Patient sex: F
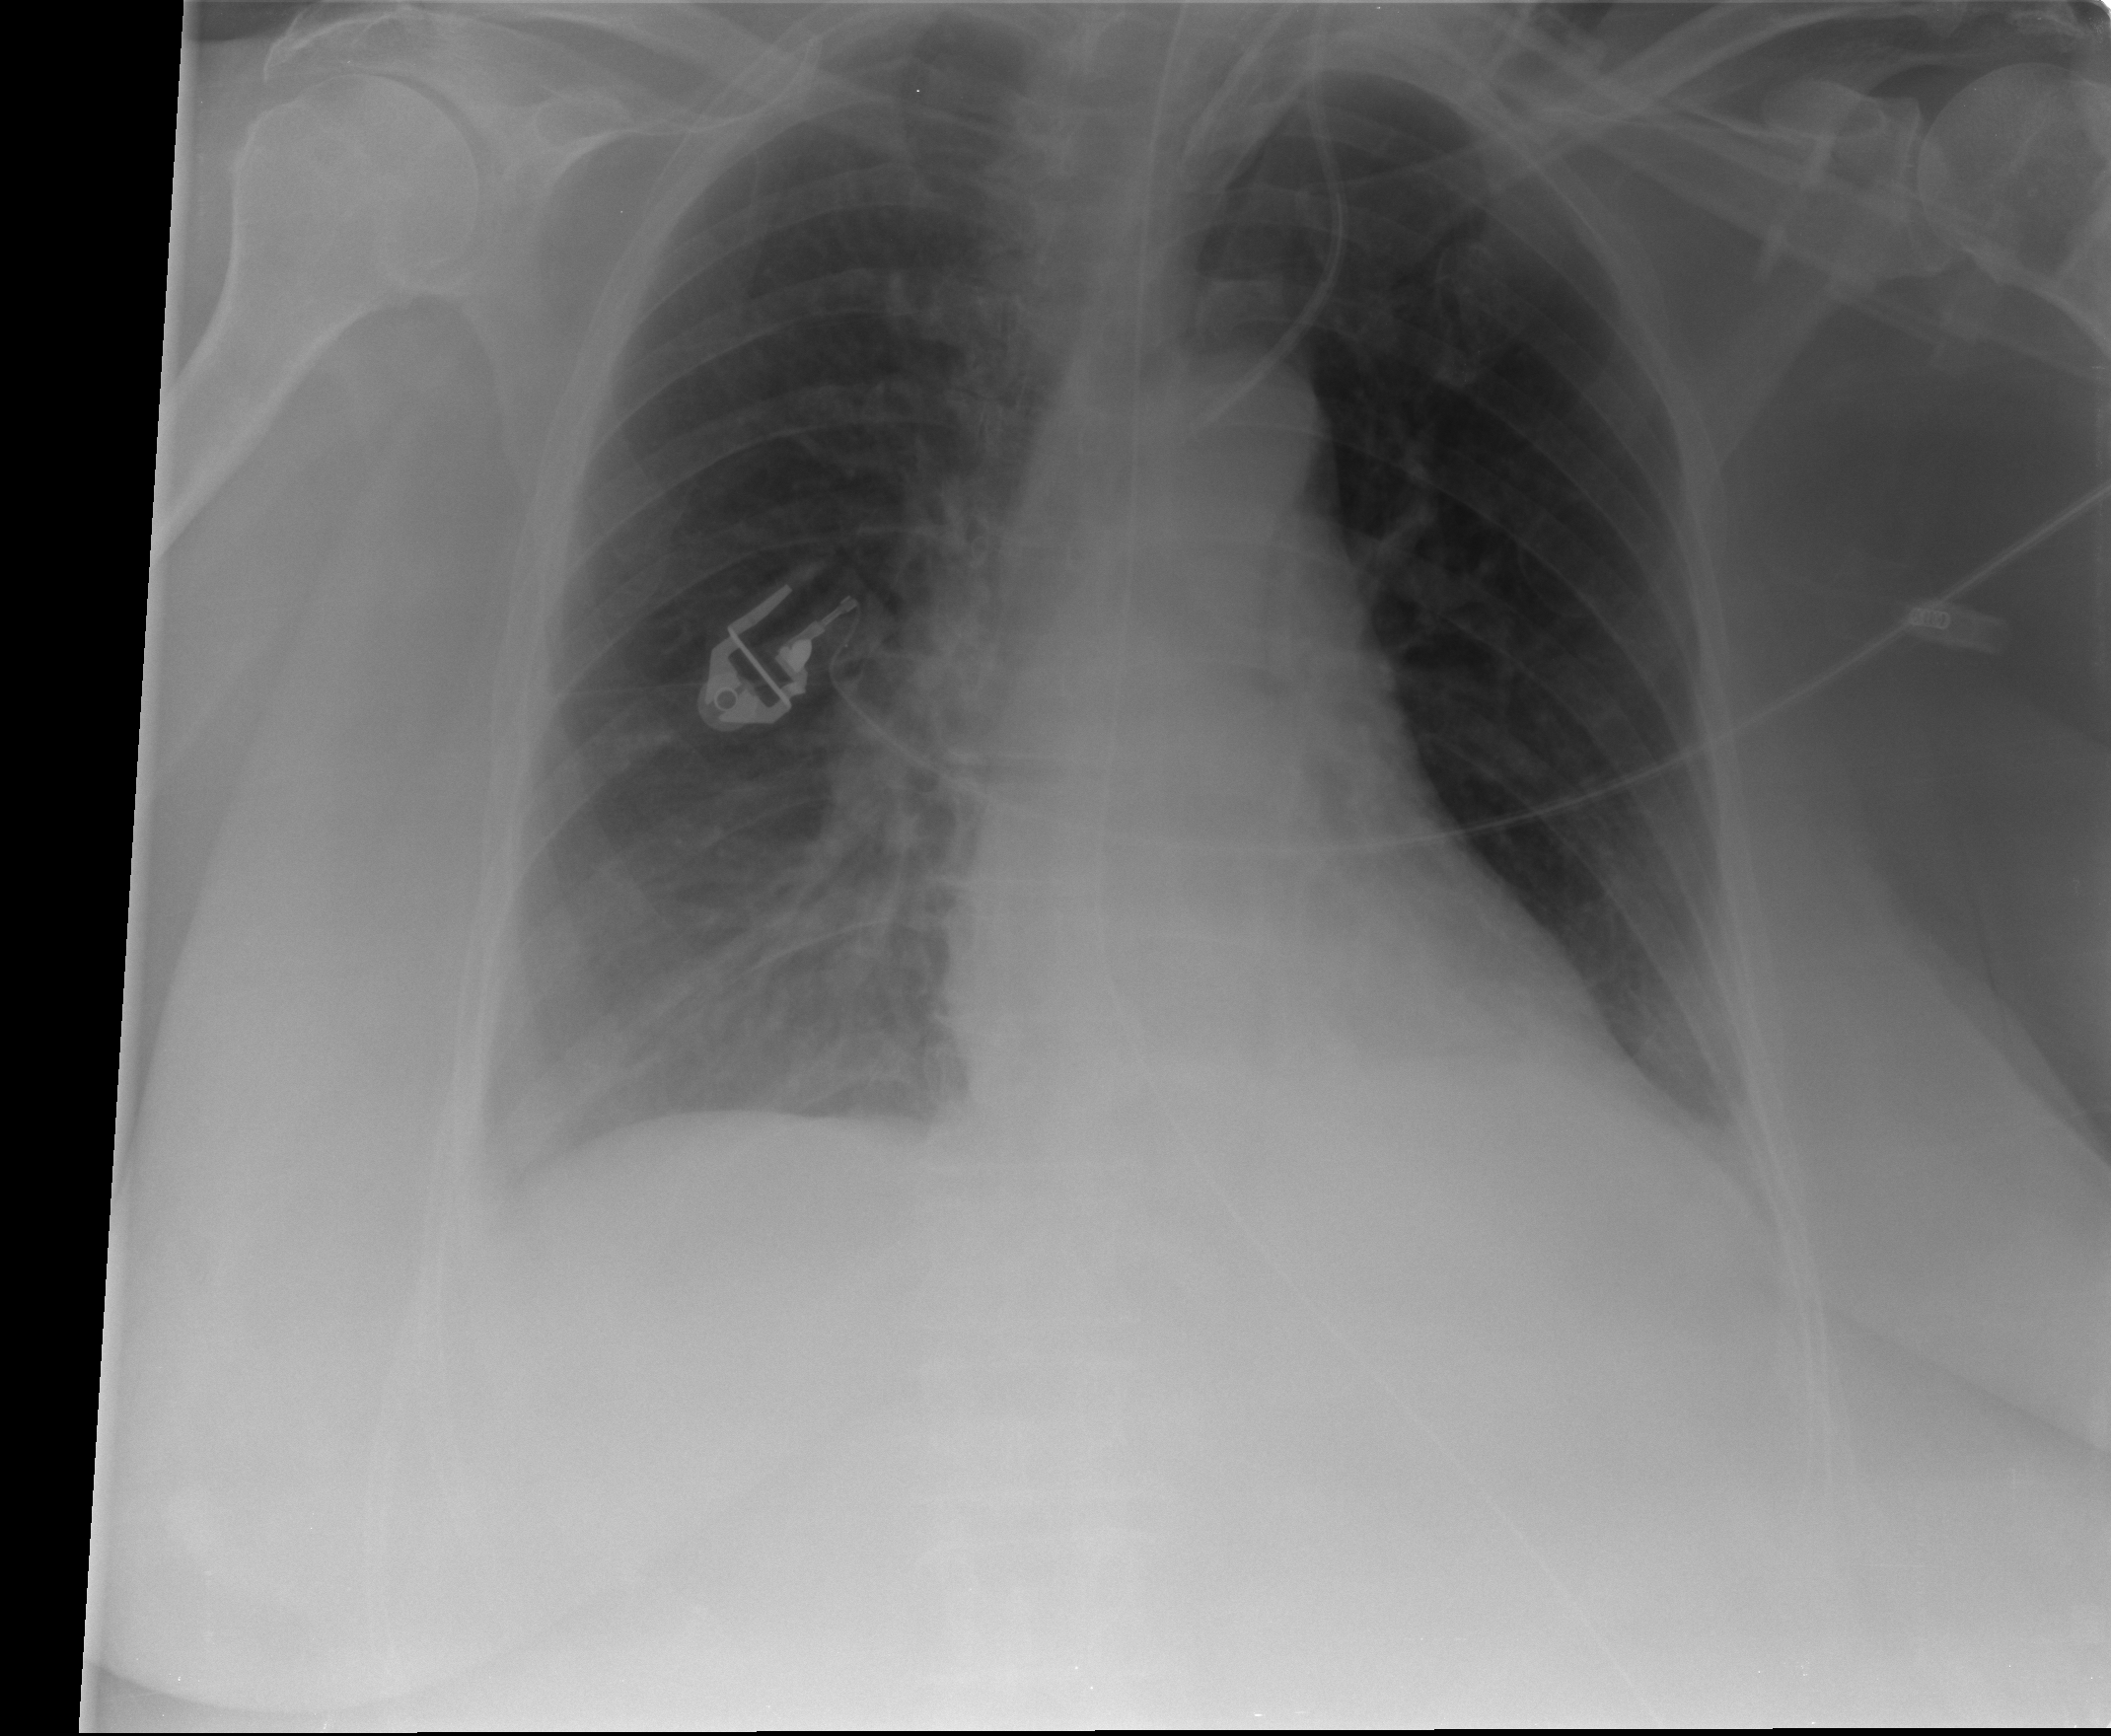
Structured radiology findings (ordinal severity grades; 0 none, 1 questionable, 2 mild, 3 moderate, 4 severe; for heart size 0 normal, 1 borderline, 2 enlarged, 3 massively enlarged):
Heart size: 0
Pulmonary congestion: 2
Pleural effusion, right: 2
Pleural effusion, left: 2
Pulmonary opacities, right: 1
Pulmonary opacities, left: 0
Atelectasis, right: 2
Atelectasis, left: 2